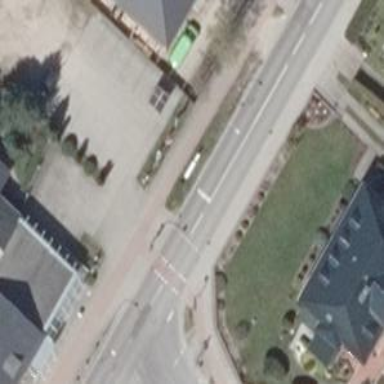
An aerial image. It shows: Road with traffic signals for signaling.